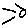
Label: sun